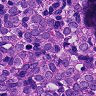
Metastatic tissue present: yes